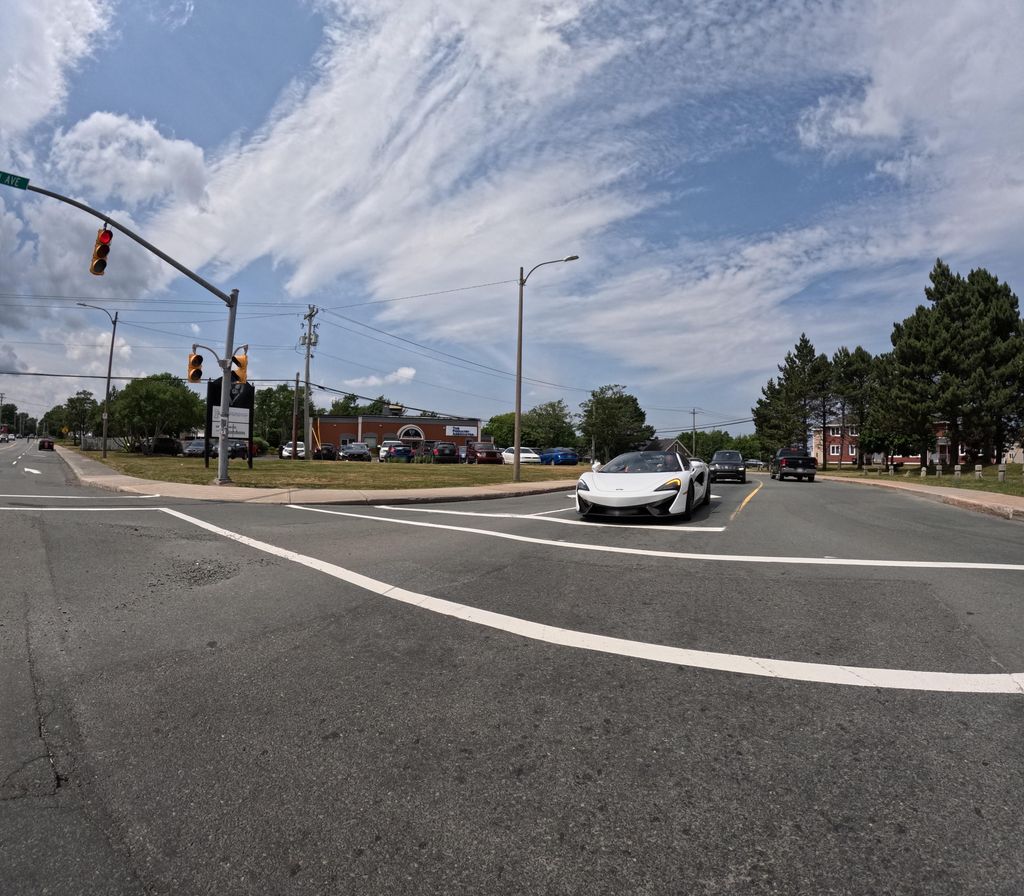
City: st_johns